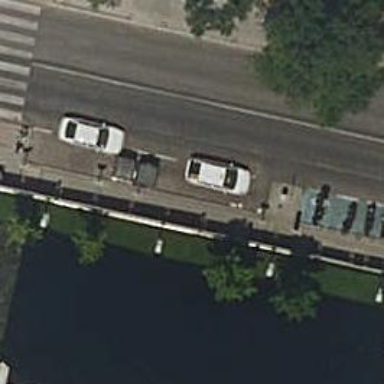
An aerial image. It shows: Taxi stand.